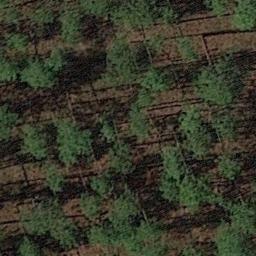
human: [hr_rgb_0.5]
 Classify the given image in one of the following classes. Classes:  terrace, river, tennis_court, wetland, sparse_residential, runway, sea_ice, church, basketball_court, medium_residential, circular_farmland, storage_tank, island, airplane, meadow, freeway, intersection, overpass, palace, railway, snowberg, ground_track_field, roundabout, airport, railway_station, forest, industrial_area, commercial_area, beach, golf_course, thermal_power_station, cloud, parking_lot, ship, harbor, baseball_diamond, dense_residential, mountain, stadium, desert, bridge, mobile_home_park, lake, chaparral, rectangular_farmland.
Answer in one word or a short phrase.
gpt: forest